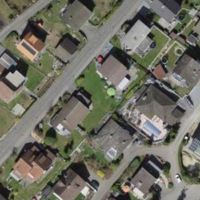
EUNIS habitat code: 54
Species observed at this site:
Onopordum acanthium